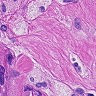
Metastatic tissue present: yes